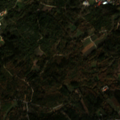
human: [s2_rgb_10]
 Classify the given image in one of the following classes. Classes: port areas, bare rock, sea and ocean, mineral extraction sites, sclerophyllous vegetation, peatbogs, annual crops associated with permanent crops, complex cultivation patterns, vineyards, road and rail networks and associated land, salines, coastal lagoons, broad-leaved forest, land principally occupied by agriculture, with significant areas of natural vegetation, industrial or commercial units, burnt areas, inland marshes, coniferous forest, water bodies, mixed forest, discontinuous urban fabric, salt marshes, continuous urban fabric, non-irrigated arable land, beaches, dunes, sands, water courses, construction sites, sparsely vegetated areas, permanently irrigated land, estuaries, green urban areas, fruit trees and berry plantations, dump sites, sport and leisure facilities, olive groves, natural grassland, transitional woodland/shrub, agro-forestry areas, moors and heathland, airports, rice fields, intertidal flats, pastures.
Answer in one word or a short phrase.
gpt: complex cultivation patterns, land principally occupied by agriculture, with significant areas of natural vegetation, coniferous forest, mixed forest, transitional woodland/shrub